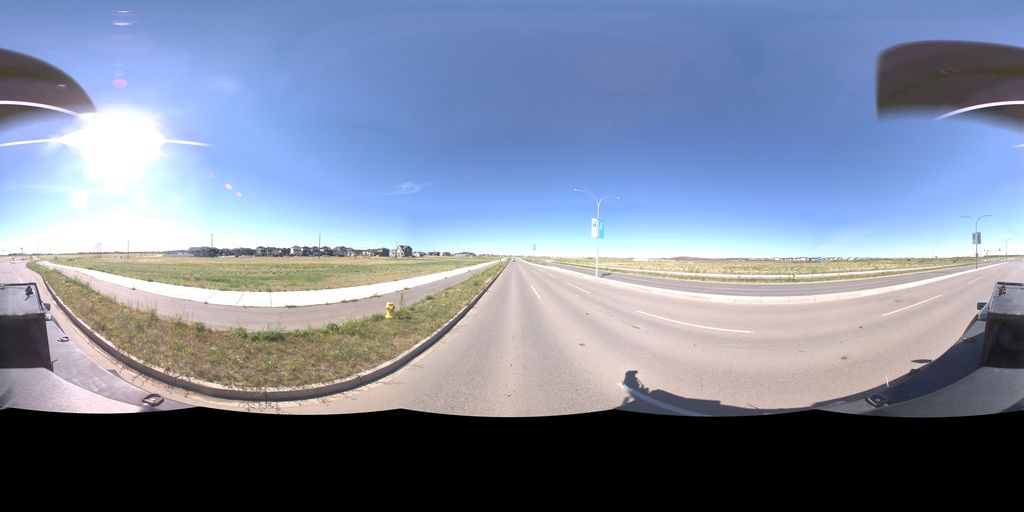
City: saskatoon